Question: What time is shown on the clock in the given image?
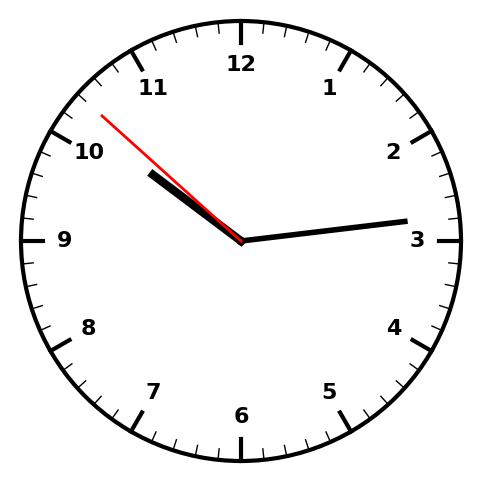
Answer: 10:13:52